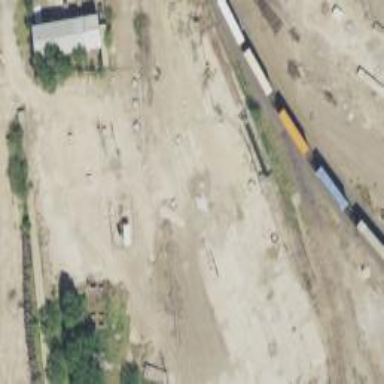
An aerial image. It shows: Railway yard used for servicing trains.